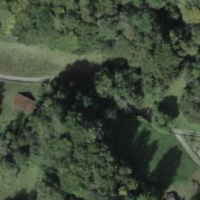
EUNIS habitat code: 44
Species observed at this site:
Crocus vernus